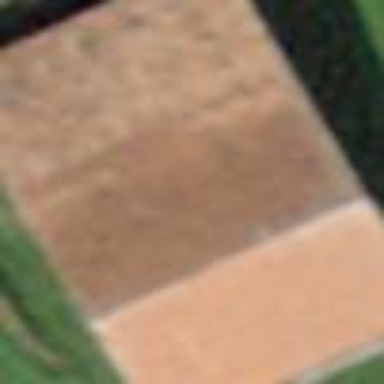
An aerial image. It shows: Rural barn.